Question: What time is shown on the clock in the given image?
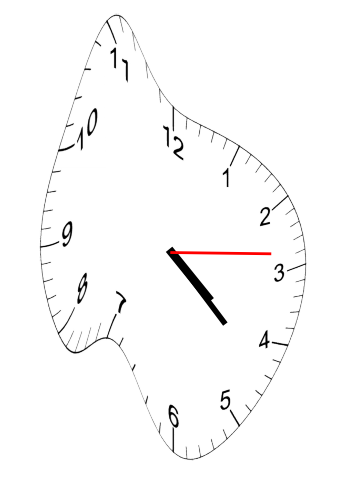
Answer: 04:22:14